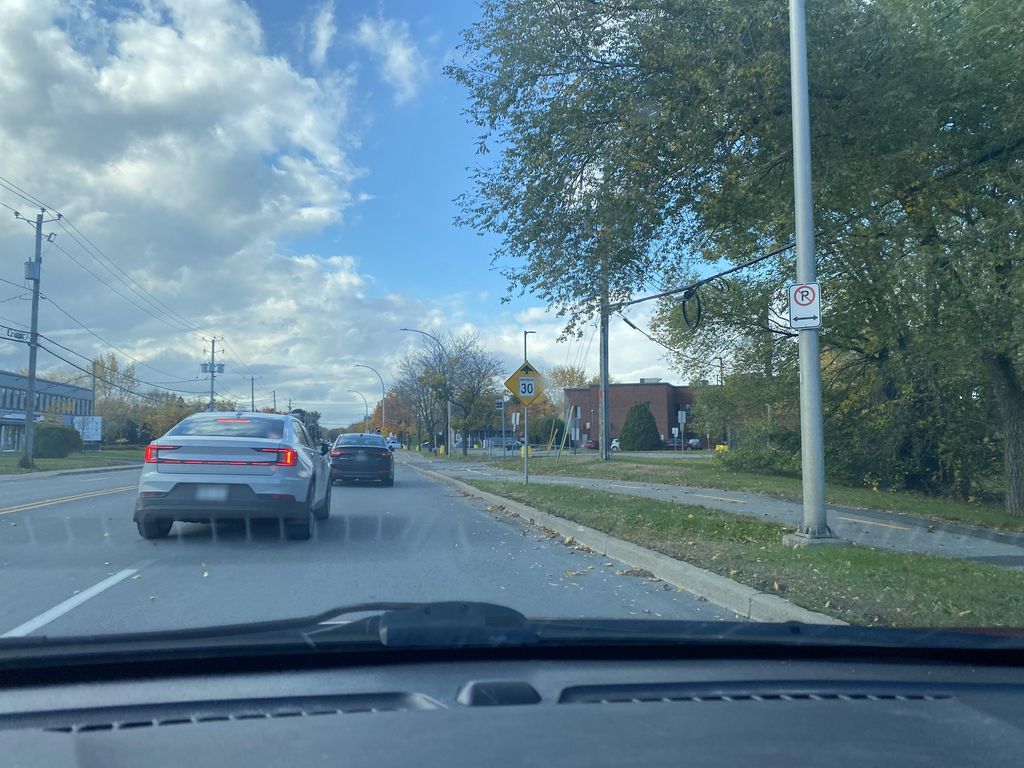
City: montreal